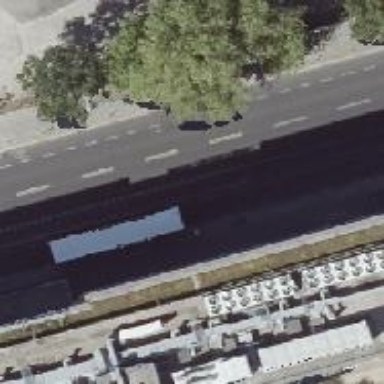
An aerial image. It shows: Tertiary road with asphalt surface. The road has separate sidewalks on both sides and dedicated cycle lanes on both sides. There is parking available on the right side of the road.